Field crop: maize
Growth stage: 1
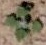
Species: chenopodium